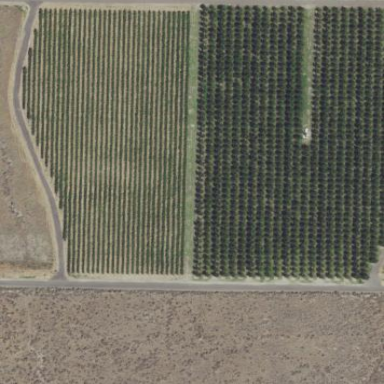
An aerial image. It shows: Vineyard where grapes are grown.